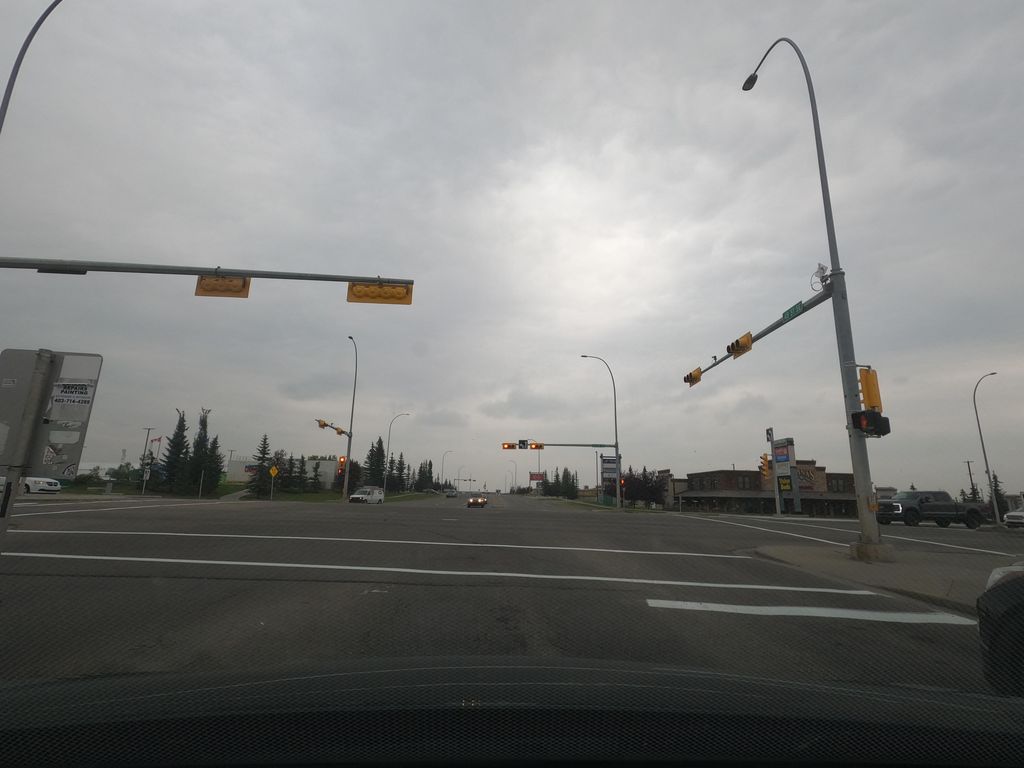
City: calgary